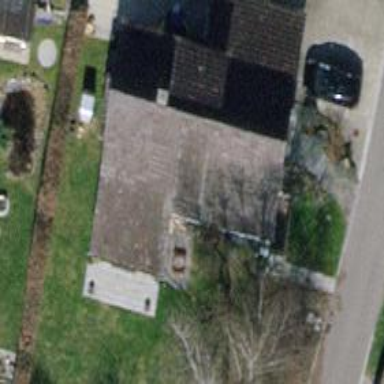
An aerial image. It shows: Detached building with gabled roof.